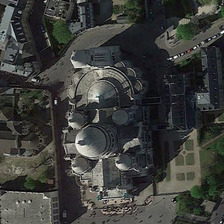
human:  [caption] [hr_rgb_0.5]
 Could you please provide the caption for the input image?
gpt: the magnificent building of the dome is a church .

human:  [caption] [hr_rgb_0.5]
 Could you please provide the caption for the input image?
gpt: the magnificent building of the dome is a church .

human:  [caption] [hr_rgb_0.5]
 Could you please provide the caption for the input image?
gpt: a large number of trees were planted around the church .

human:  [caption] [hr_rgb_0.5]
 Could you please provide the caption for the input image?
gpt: a large number of trees were planted around the church .

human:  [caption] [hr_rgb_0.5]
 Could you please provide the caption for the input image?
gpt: the magnificent building of the dome is a church .